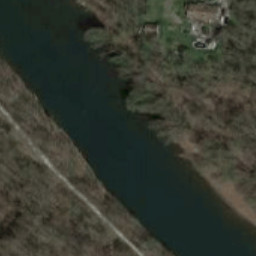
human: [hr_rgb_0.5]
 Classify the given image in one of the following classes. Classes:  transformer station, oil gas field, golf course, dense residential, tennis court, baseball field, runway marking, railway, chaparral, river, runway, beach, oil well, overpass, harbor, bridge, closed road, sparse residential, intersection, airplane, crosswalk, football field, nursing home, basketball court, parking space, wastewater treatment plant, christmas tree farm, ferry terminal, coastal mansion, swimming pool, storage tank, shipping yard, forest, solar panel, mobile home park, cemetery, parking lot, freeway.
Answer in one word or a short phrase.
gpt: river